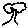
Label: tree